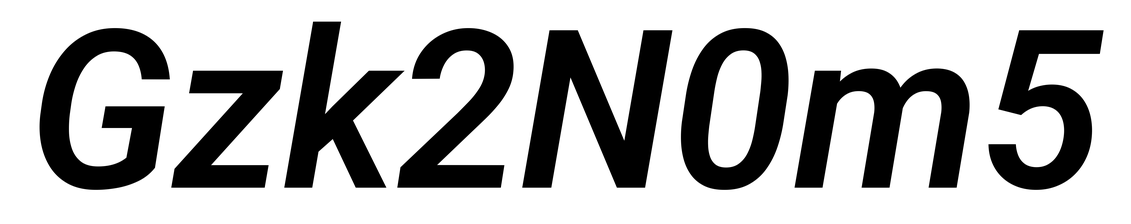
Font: Roboto-Italic_SemiBold_Italic